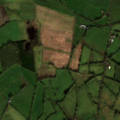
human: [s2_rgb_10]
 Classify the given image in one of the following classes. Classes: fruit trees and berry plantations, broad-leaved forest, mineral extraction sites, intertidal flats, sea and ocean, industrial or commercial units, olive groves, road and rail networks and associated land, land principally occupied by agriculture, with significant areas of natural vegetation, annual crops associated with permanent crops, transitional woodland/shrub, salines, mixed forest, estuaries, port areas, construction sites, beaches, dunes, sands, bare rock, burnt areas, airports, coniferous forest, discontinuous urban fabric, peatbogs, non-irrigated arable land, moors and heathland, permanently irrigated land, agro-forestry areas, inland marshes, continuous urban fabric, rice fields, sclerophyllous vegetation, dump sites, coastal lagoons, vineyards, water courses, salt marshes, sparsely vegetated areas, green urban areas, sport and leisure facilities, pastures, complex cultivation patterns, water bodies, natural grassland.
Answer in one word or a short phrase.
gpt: non-irrigated arable land, pastures